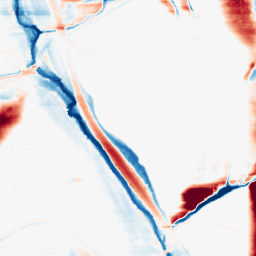
Category: morphological
Decomposition family: morphological_rect
Decomposition parameters: operation: average
width: 50
height: 5
Upsampling method: bilinear
Upsampling parameters: scale: 4
Upsampling scale: 4